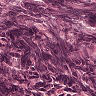
Metastatic tissue present: no